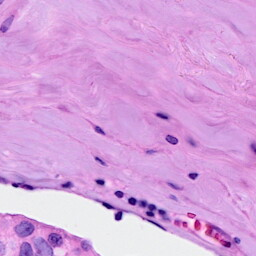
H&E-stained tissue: Breast